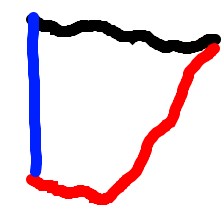
Shape: trapezoid